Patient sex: M
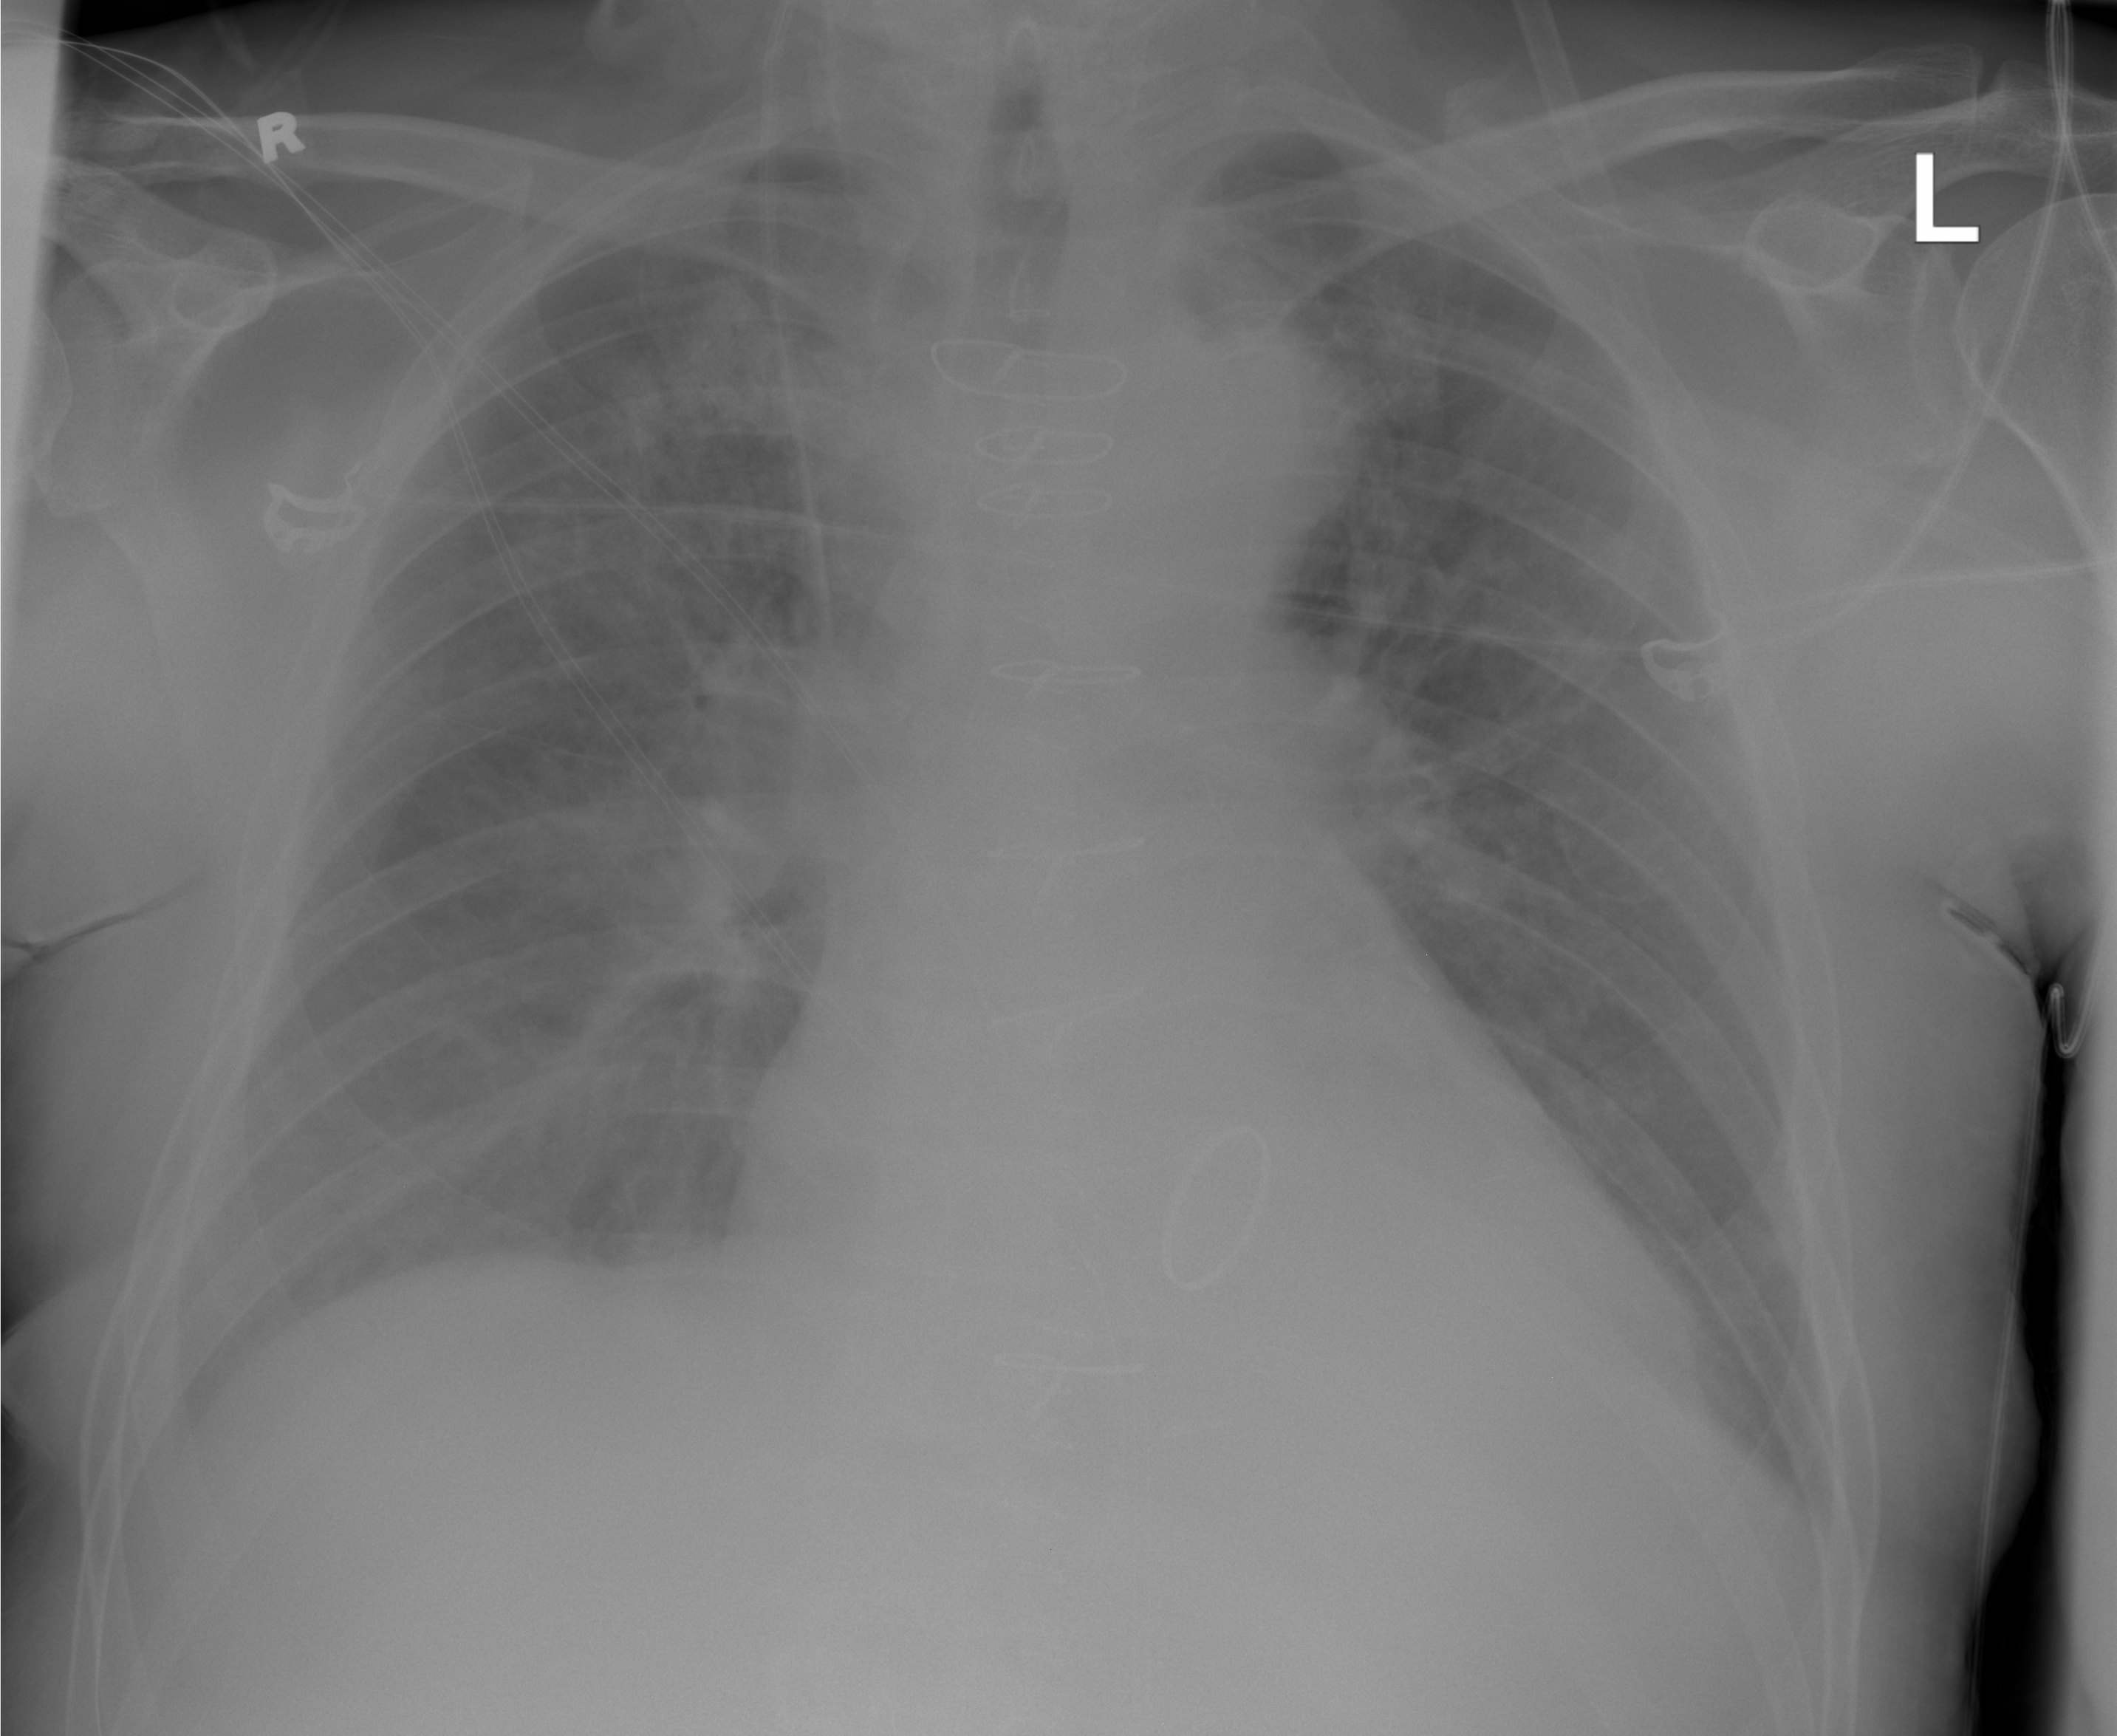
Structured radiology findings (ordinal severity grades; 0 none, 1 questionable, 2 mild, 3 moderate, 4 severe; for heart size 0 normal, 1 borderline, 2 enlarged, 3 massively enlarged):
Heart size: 0
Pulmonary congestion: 3
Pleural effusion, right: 2
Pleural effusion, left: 2
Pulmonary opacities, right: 4
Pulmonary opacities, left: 3
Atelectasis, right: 0
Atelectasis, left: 0